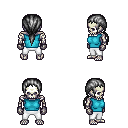
a pixel art fantasy rpg character, male body template, skeleton, teal sleeveless shirt, white pants, gray ponytail hairstyle, metal gloves, four views (front, back, left, right), 2x2 character sprite sheet, small pixel art, hard edges, no anti-aliasing